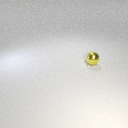
small yellow metal sphere